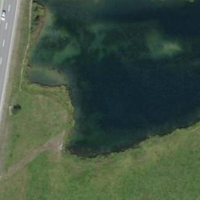
EUNIS habitat code: 14
Species observed at this site:
Fulica atra
Aythya fuligula